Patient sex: M
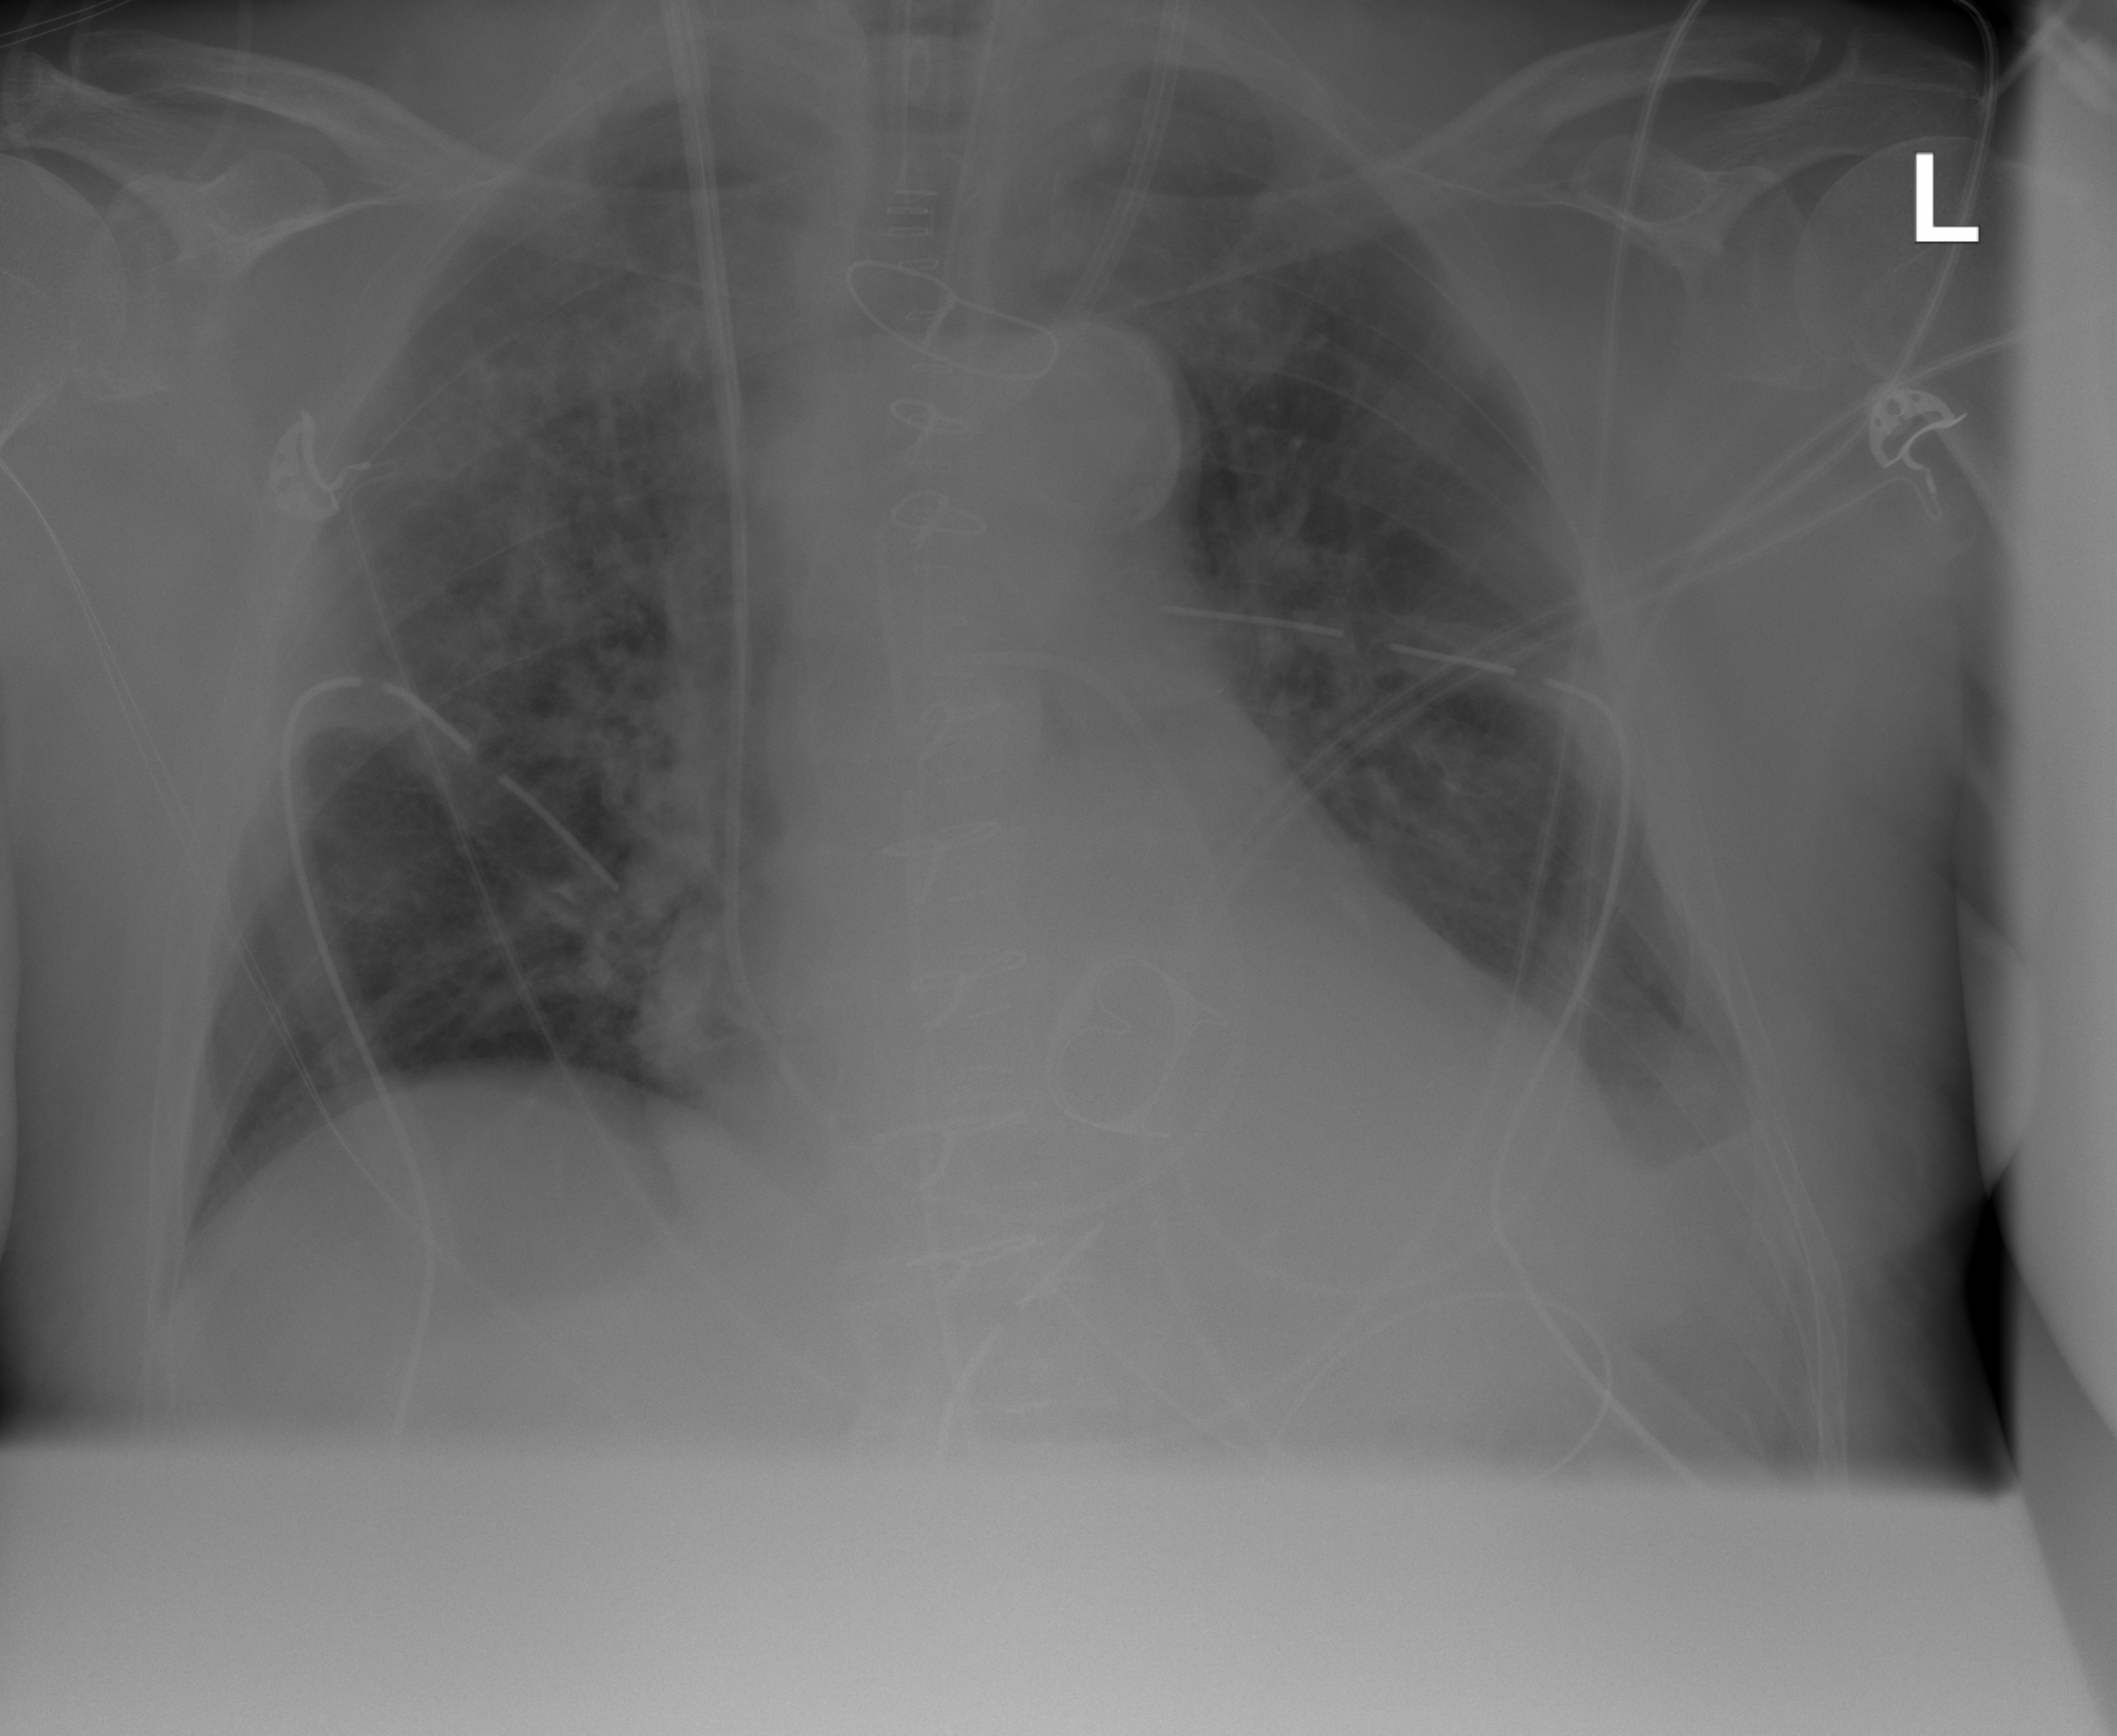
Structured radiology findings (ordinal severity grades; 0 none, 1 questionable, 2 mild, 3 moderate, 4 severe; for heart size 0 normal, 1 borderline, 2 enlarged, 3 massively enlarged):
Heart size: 0
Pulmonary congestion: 0
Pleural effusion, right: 0
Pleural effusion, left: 2
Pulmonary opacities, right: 3
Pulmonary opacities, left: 2
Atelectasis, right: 0
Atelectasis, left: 0